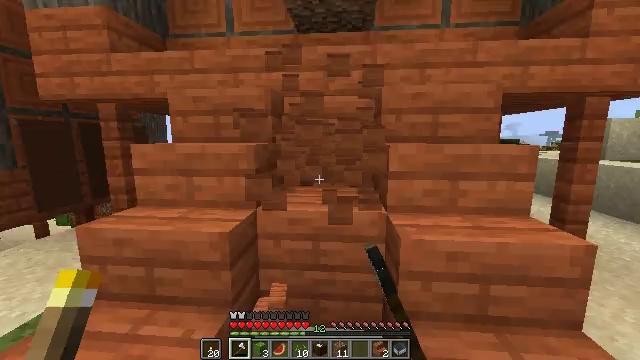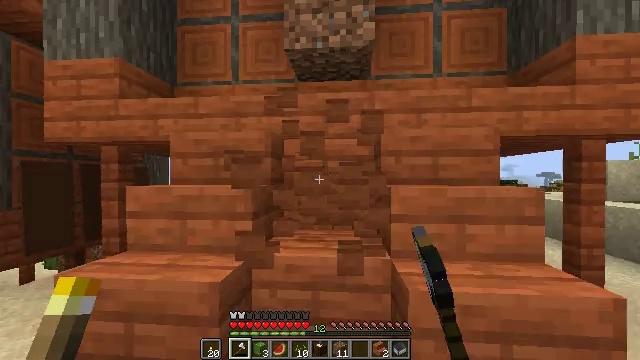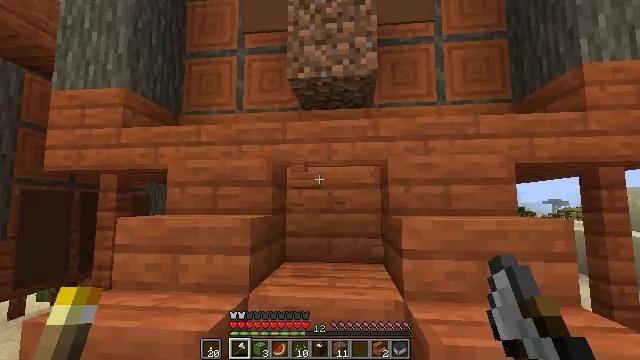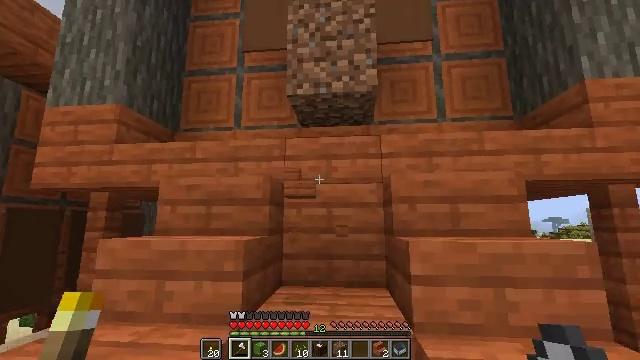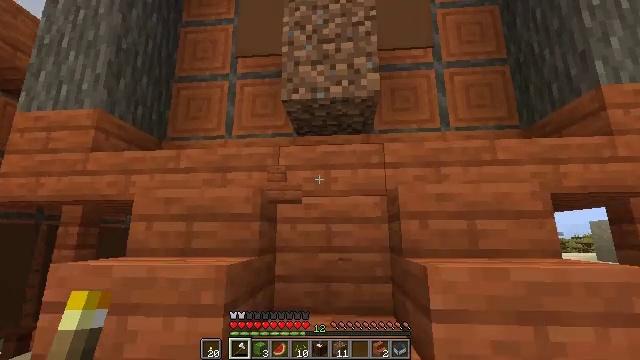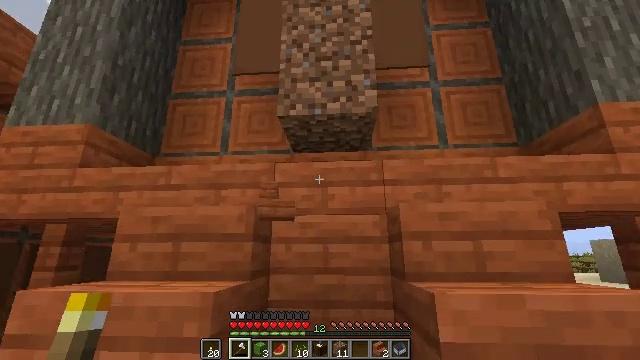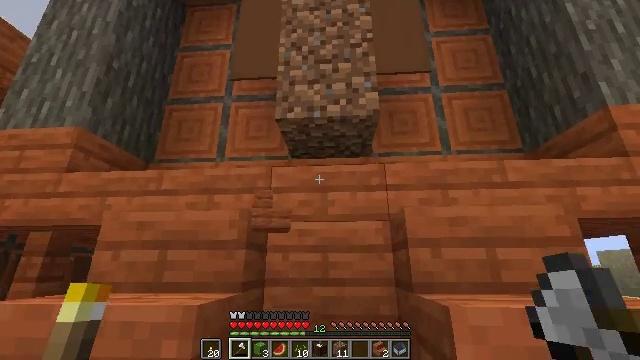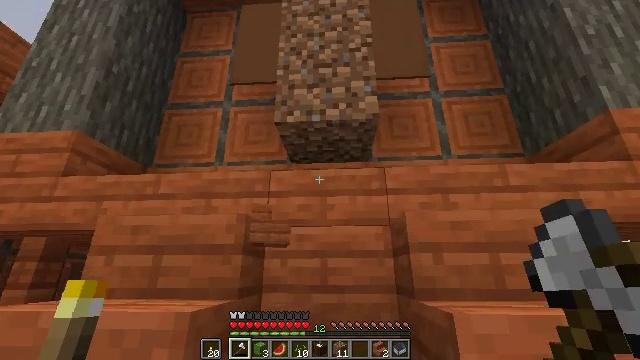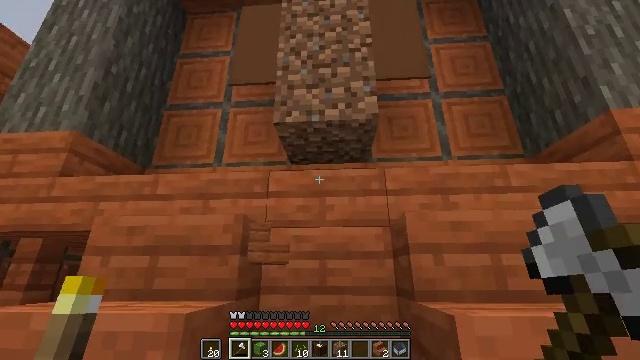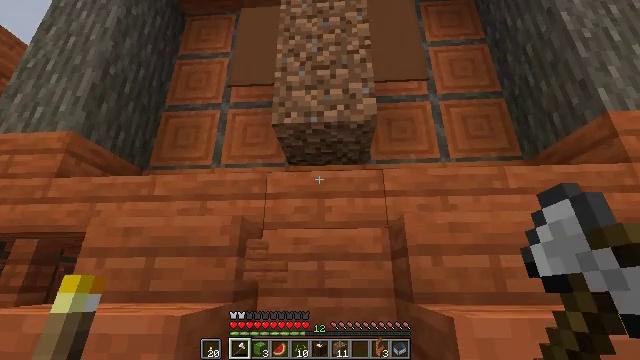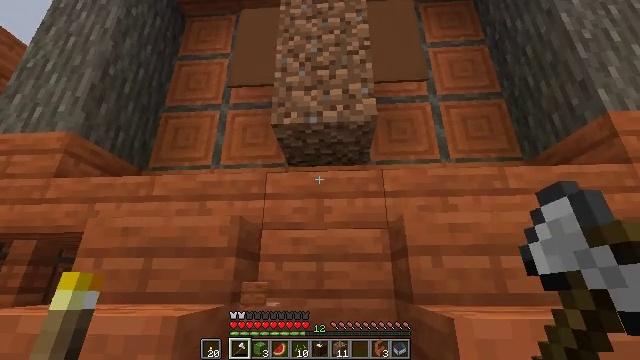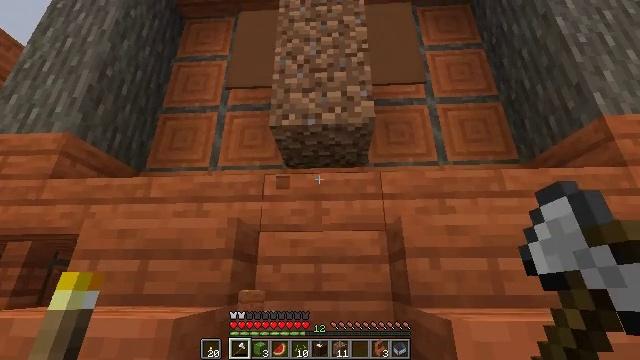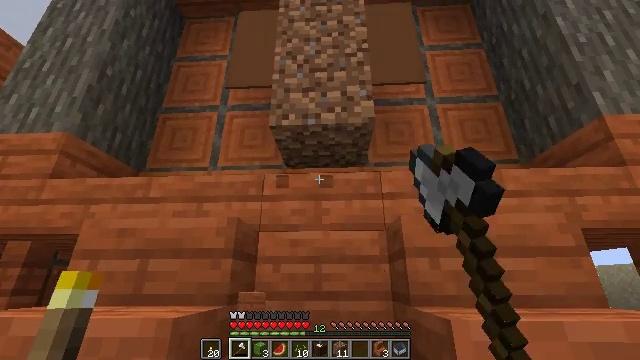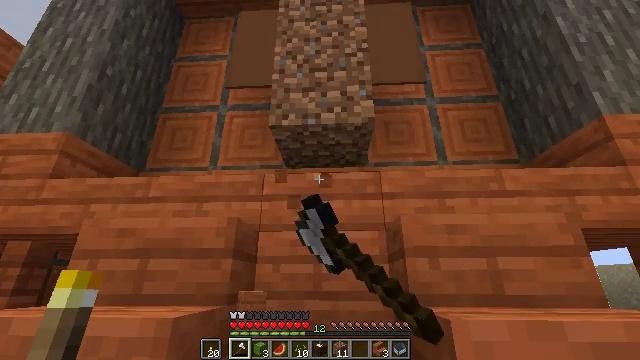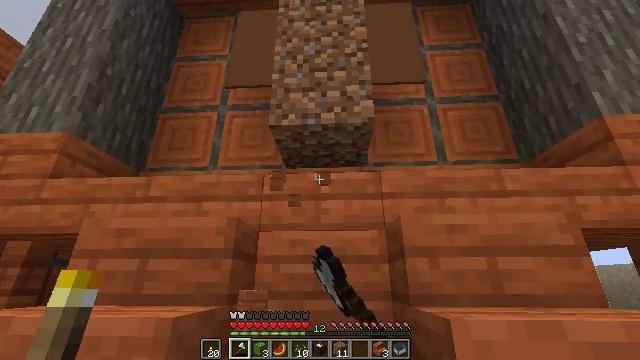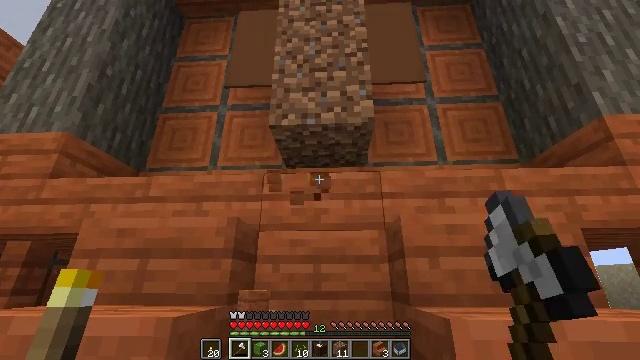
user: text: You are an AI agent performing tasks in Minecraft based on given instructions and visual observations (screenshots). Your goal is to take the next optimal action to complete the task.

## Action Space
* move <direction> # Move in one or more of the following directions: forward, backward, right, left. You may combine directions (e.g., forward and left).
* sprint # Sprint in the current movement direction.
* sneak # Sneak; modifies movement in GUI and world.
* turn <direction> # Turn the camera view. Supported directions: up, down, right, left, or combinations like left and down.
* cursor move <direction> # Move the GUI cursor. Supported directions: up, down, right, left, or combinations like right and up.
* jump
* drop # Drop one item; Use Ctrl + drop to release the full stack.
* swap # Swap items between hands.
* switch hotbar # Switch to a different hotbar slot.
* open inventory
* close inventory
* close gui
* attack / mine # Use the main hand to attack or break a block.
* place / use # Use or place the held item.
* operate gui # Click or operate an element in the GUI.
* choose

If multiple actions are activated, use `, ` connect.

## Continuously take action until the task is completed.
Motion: motion action
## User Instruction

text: Break the acacia slab from the floor.
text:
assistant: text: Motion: move forward, turn up
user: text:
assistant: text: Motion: move forward, turn up
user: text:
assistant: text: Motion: move forward, turn up
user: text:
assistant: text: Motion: move forward, turn right and up
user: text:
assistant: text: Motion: turn up
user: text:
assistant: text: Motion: turn up
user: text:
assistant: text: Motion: turn up
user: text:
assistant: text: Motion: no_op
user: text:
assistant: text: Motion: no_op
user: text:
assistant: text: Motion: no_op
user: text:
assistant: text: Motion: attack / mine
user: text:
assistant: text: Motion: attack / mine
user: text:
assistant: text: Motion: attack / mine
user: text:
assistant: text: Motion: attack / mine
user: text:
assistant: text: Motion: attack / mine
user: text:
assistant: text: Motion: attack / mine
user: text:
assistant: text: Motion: attack / mine
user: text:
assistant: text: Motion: attack / mine
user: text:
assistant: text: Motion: attack / mine
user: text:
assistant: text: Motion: attack / mine
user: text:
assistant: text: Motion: attack / mine
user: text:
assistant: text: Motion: attack / mine
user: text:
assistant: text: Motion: attack / mine
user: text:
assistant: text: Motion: attack / mine
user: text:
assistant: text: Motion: attack / mine
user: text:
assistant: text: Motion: attack / mine
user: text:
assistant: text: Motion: attack / mine